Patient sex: M
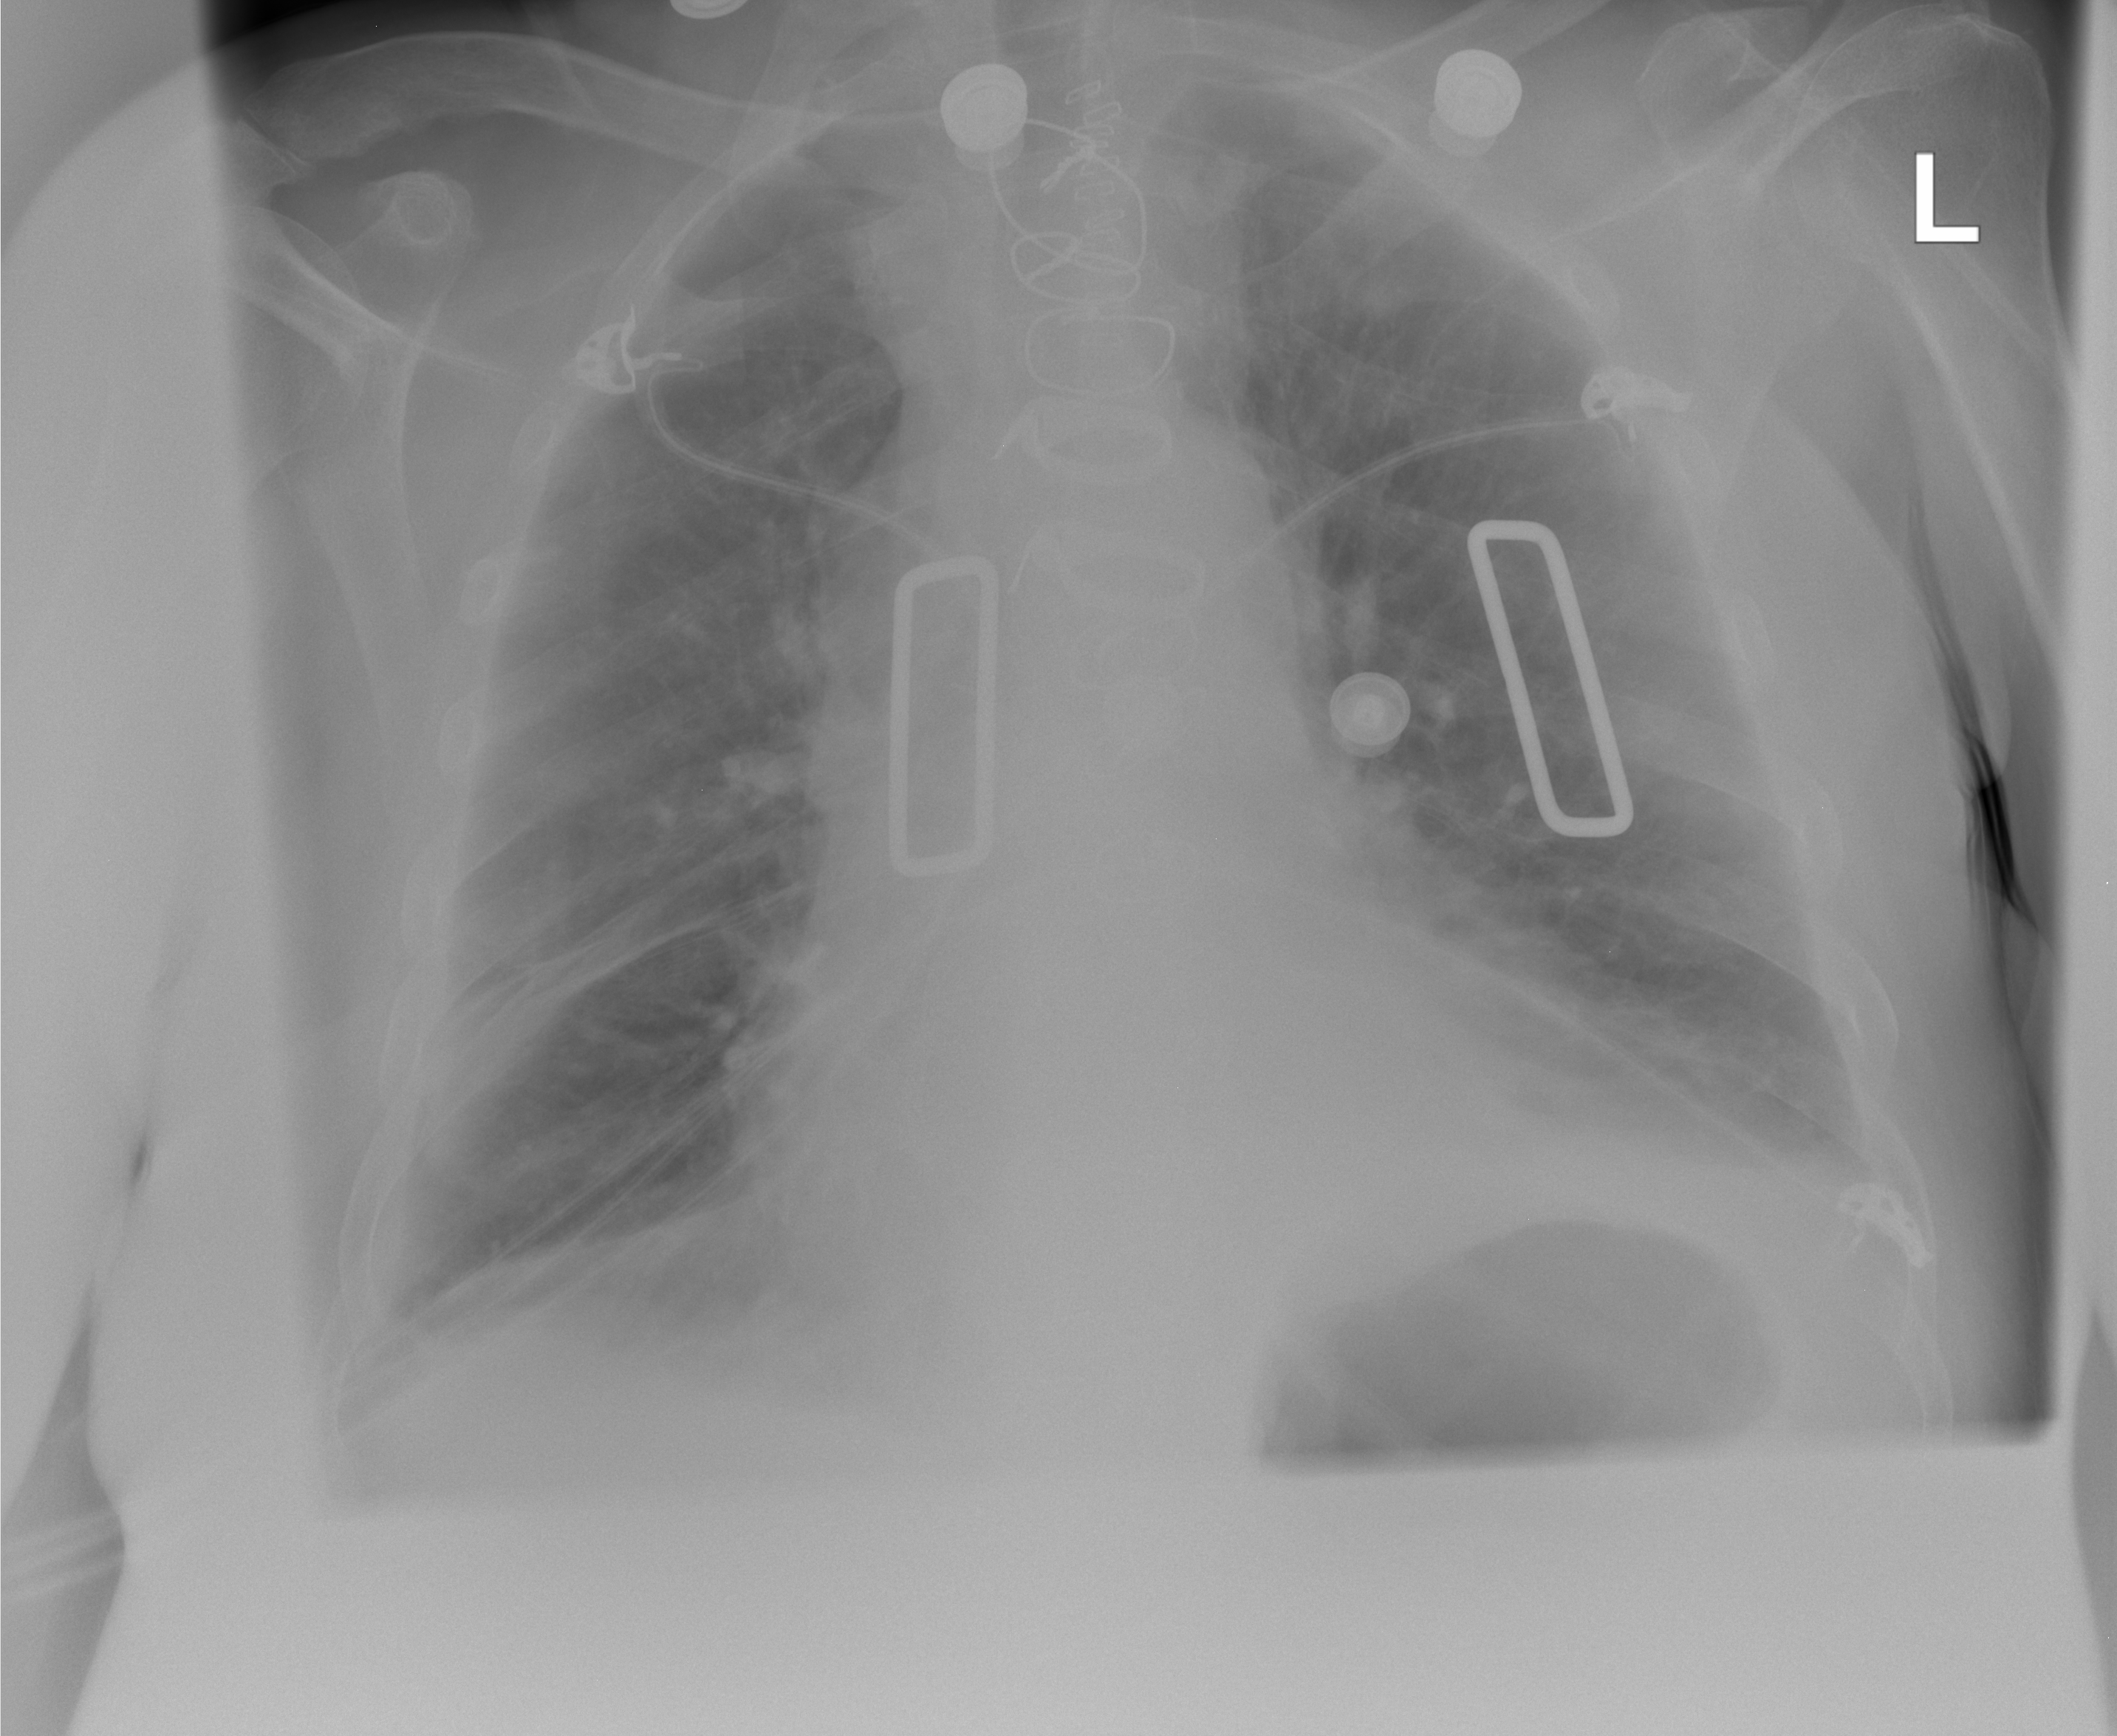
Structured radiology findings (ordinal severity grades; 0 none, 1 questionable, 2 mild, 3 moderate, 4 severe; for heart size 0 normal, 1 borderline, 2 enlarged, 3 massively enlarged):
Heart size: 1
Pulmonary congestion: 0
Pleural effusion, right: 2
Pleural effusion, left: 2
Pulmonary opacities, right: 0
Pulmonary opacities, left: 0
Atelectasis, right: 2
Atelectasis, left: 2